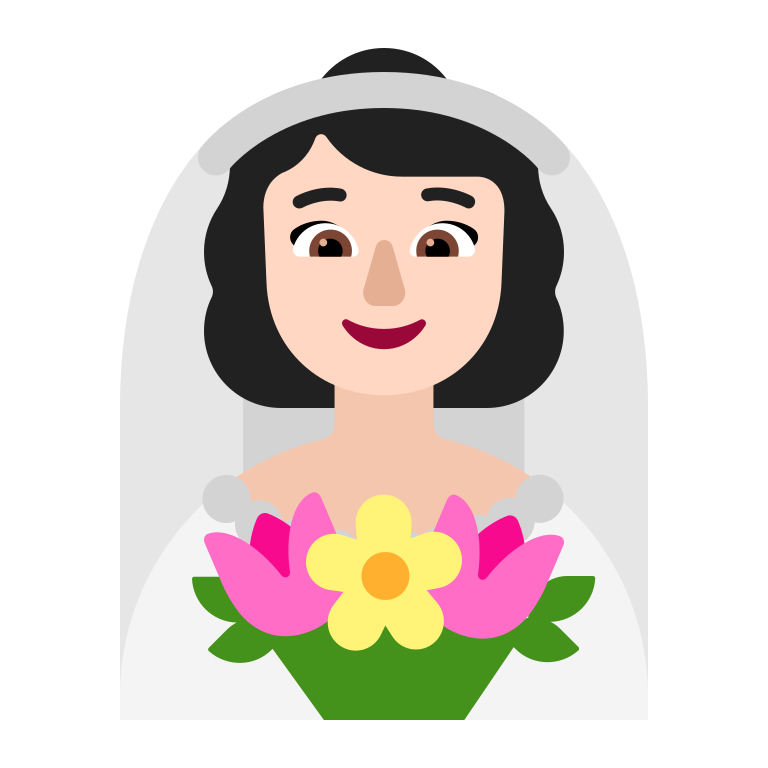
woman with veil flat light